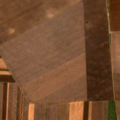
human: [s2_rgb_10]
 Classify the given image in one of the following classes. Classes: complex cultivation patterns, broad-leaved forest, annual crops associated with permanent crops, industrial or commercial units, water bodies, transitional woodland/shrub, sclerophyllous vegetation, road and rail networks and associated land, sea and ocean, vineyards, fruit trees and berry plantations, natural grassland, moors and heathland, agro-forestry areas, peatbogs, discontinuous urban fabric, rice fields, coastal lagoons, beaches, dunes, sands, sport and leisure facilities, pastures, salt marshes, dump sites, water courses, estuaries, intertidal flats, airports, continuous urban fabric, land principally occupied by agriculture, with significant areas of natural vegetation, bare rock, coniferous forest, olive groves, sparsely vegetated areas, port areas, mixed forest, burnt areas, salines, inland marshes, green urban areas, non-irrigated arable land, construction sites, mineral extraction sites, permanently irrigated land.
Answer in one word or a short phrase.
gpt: non-irrigated arable land